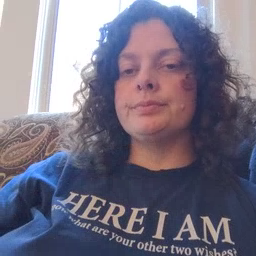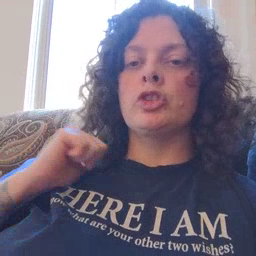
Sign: jacket